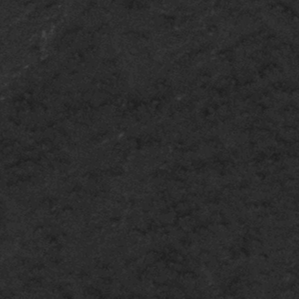
Label: frost